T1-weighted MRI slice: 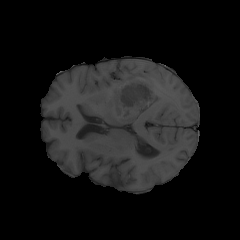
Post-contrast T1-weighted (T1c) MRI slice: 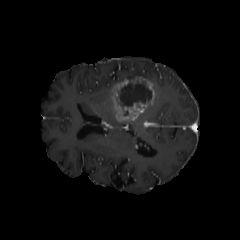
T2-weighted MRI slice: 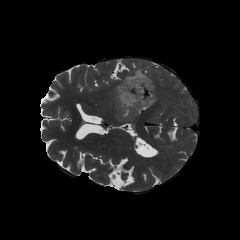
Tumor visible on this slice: yes